Question:
Progrids is not showing in unity package manager and I am not able to import it into the projects
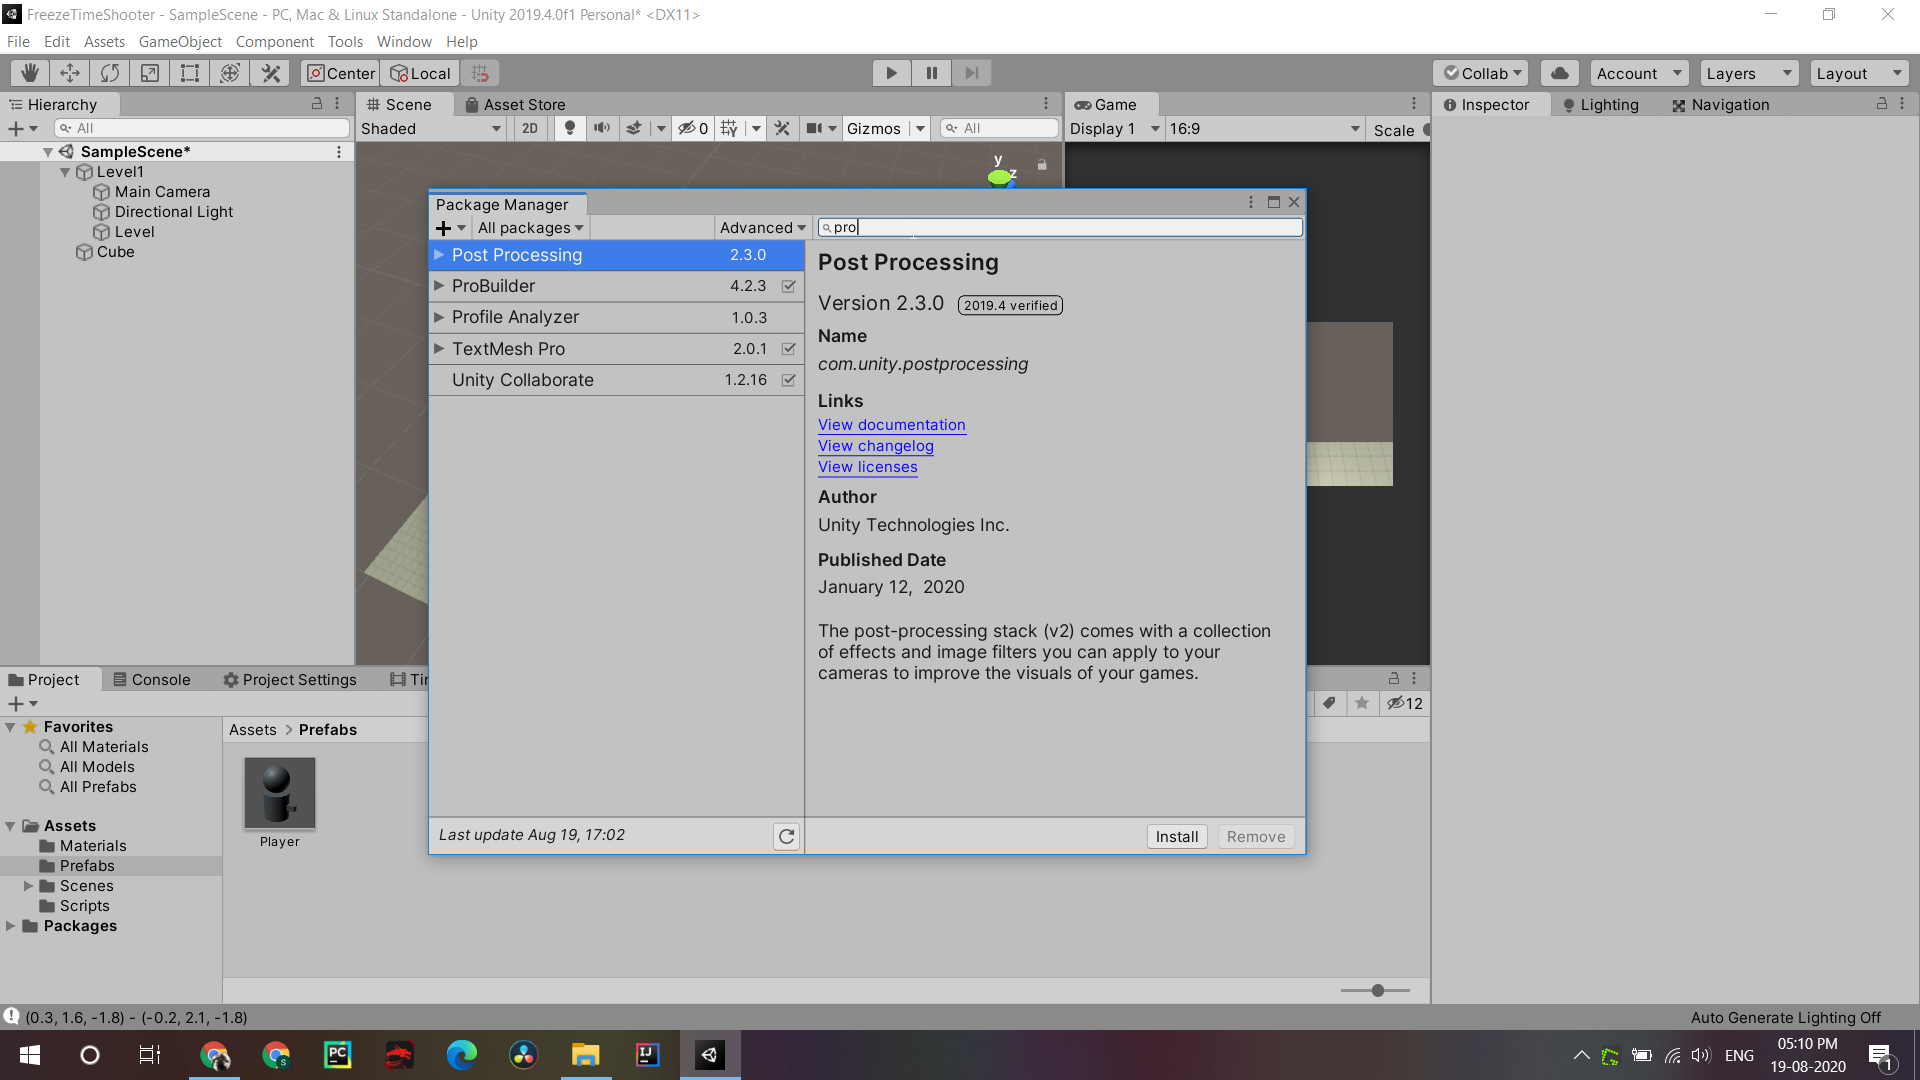
Answer: There's a simpler way to get ProGrids to show up in 2018.3: Just enable Advanced > Show preview packages in the Package Manager.